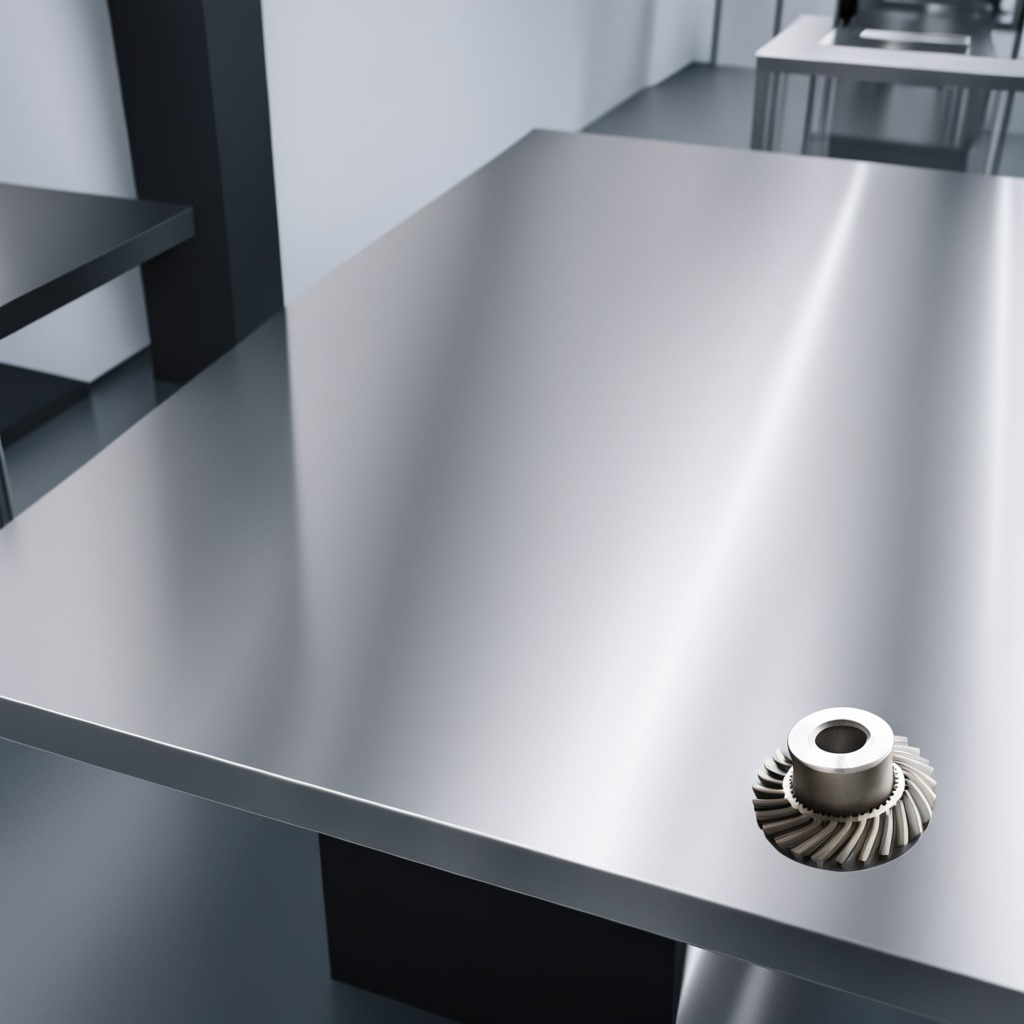
A steel gear with teeth is lying on the stainless steel table in a high-end prototyping lab.